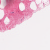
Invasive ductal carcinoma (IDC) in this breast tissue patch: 0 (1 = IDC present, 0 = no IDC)